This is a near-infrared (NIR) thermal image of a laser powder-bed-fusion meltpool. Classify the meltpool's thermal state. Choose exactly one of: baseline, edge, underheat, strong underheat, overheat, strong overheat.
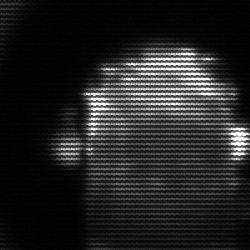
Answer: baseline